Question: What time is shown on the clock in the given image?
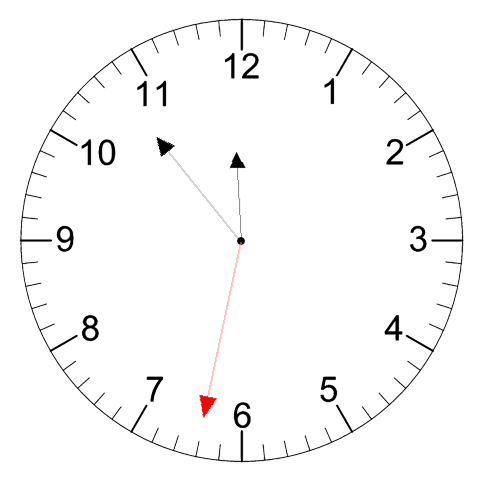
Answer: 11:53:32